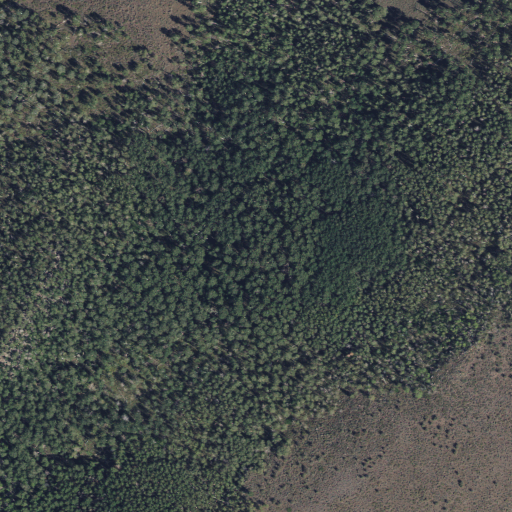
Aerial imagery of plain(s) in Utah named Forshea Pasture containing deciduous forest, mixed forest, and shrub